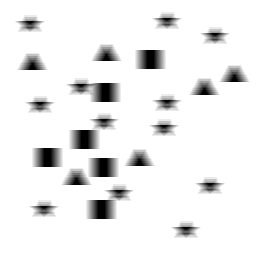
Squares: 6
Triangles: 6
Stars: 12
Total shapes: 24